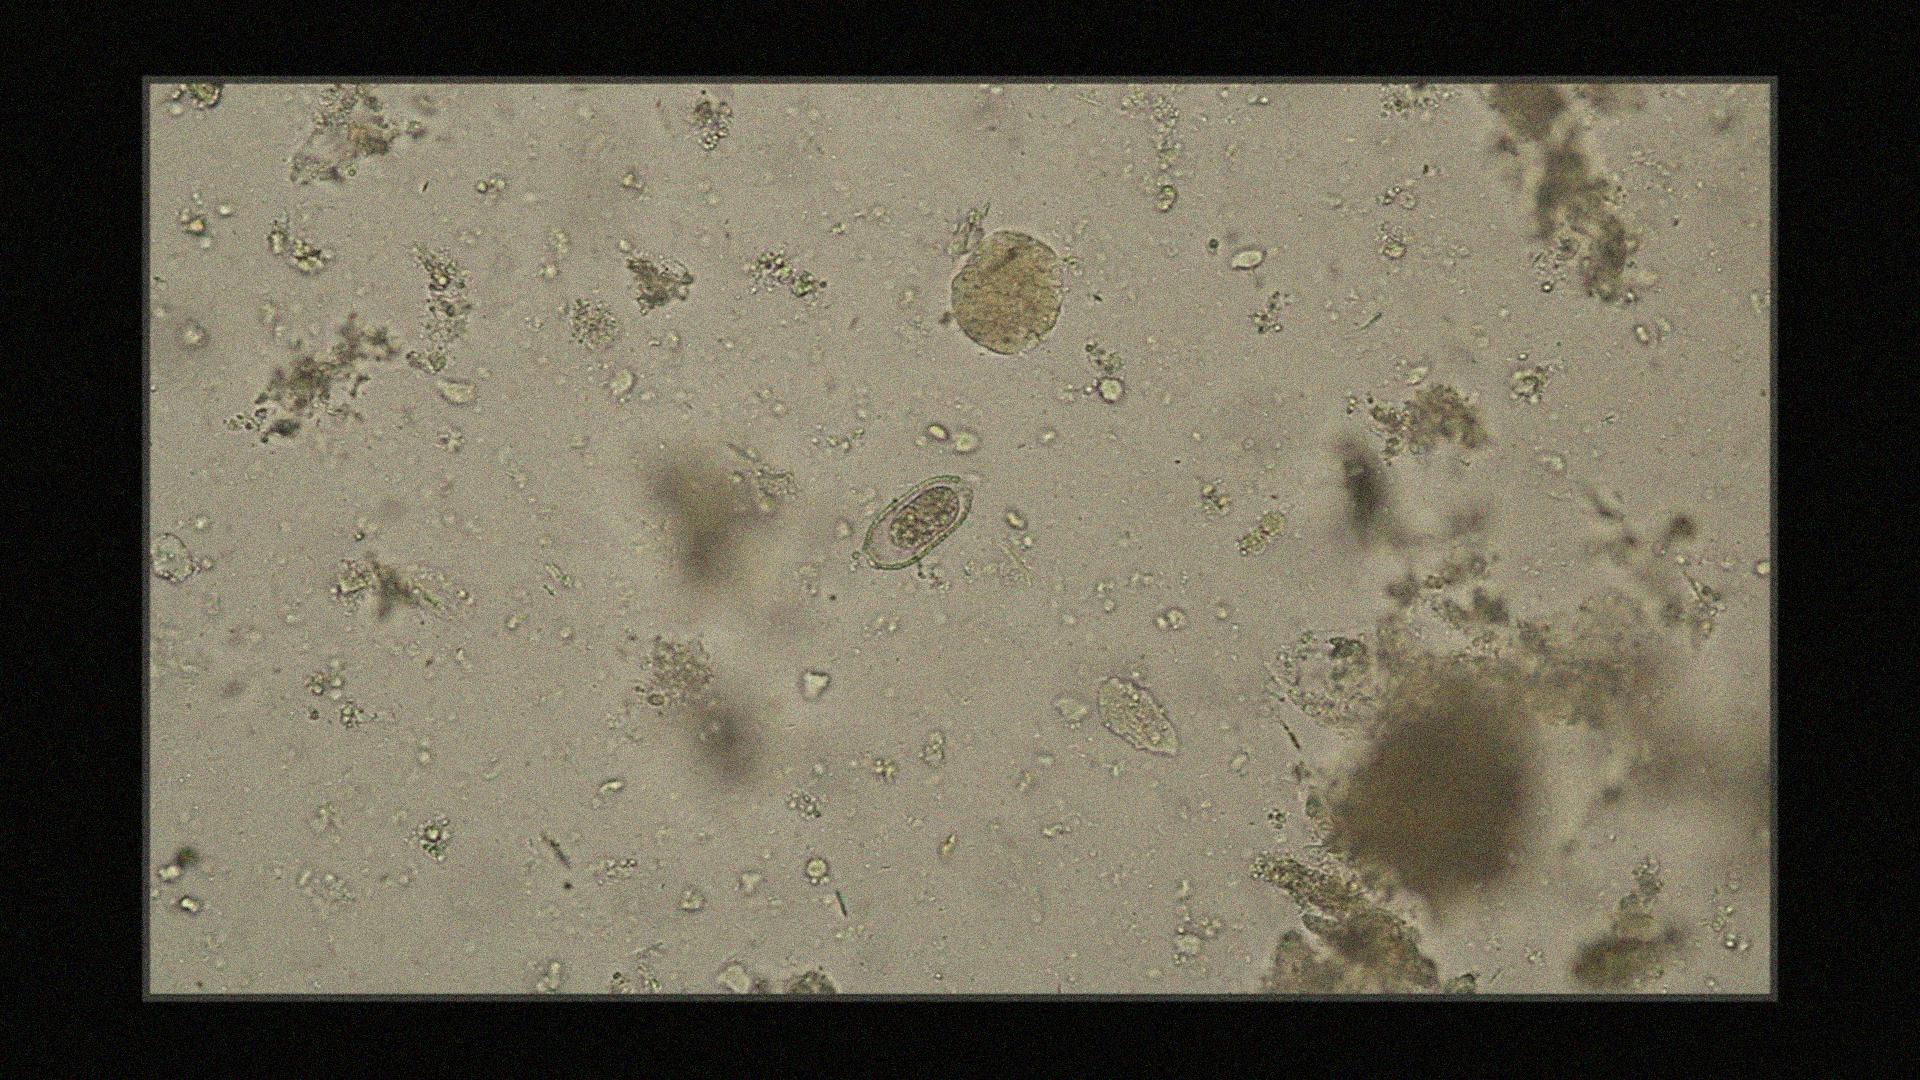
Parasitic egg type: Capillaria philippinensis